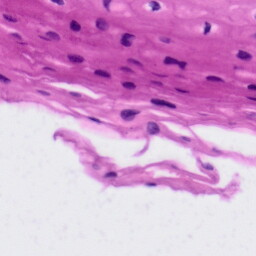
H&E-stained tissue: Tonsil